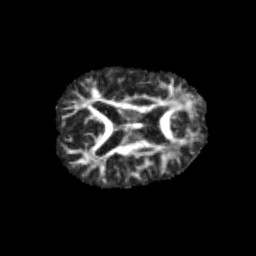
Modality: FA
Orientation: axial
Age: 13
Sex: female
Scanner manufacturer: siemens
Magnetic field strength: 3 T
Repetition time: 3.8 s
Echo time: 0.07 s